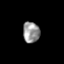
Tissue: skin
Cell type: Others
Senescence score: 0.7242
Nuclear area (px): 341
Mean DAPI intensity: 151.522